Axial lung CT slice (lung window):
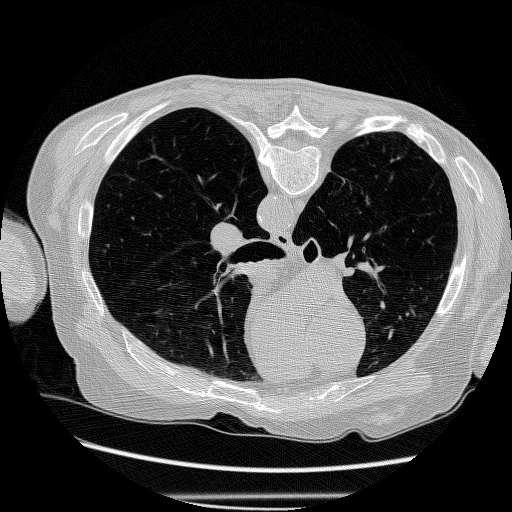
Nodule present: no